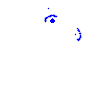
Particle: electron